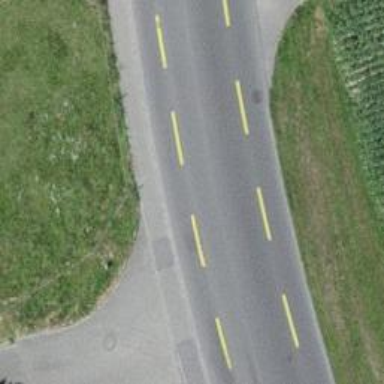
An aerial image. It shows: Paved primary highway with designated cycle lane.